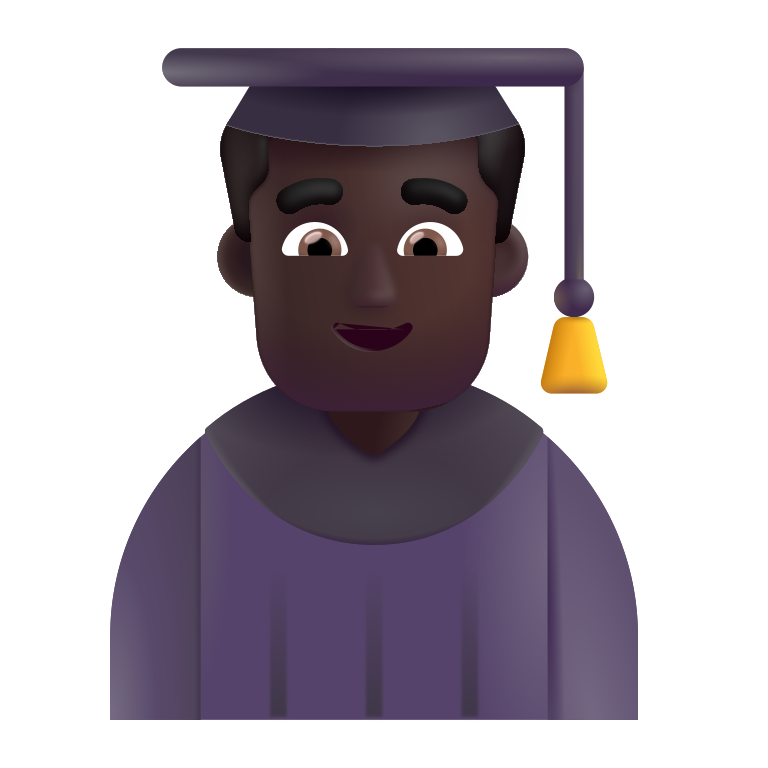
man student color dark